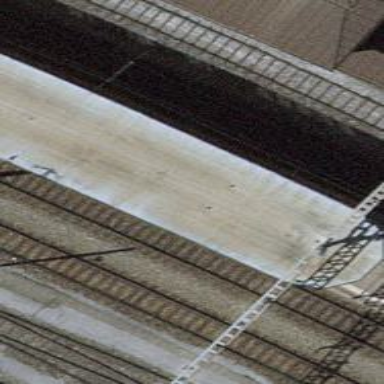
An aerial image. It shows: Stop position for public transport on the railway.